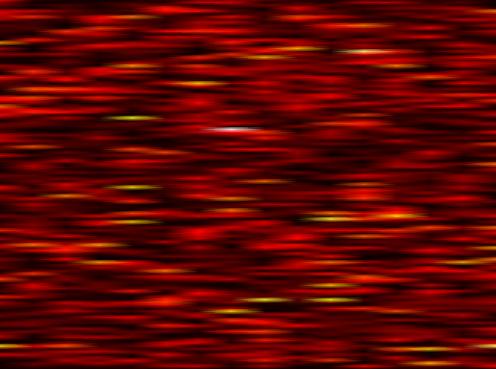
Label: OFDM